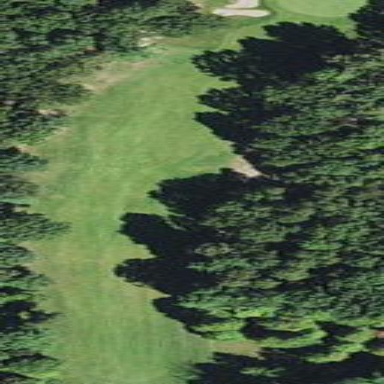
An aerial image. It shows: Golf fairway surrounded by grass.